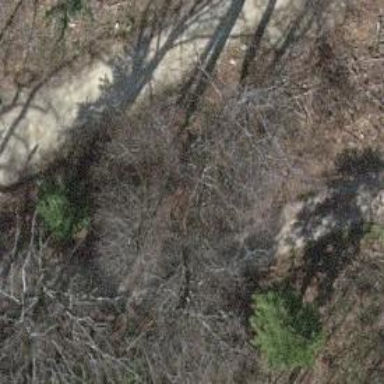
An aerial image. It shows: Track road.